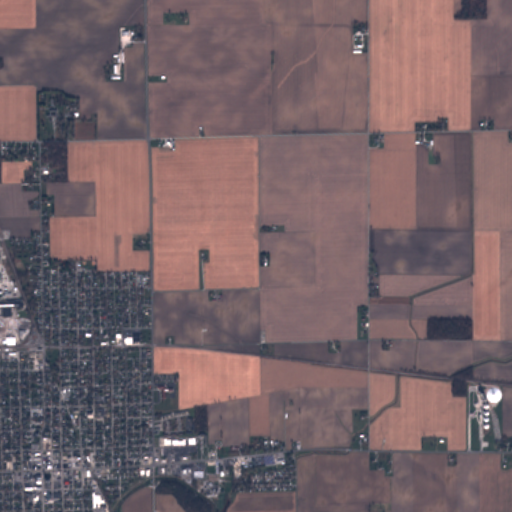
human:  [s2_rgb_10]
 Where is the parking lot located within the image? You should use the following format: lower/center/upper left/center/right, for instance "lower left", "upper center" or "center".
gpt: The parking lot is located in the lower left of the image.
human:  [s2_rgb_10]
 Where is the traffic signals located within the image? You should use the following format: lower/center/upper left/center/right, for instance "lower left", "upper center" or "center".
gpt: The traffic signals is located in the lower left of the image.
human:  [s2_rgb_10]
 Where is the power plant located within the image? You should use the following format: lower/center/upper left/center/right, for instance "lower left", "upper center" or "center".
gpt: There is no power plant in the image.